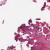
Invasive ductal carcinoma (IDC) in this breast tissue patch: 0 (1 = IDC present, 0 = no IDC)